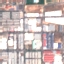
Land use / land cover: Industrial